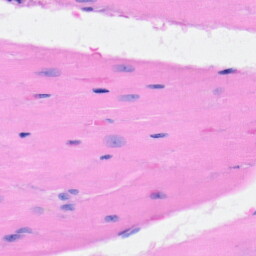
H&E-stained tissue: Heart